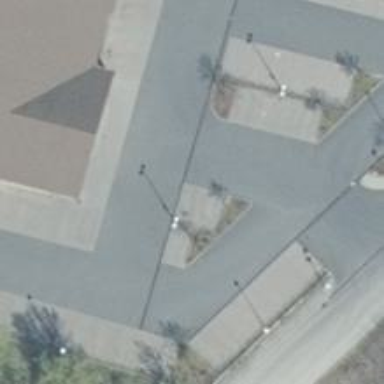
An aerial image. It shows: Road serving as parking aisle.